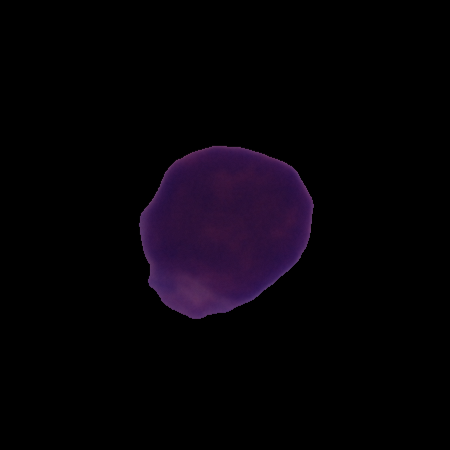
Label: cancer